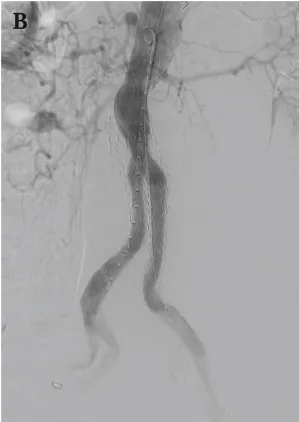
Angiography (coronal plane) of a 78 year old male patient with abdominal aortic aneurysm. (B) The failed endovascular stent graft after relining showing patent renal arteries and iliac limbs.
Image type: radiology (ct)